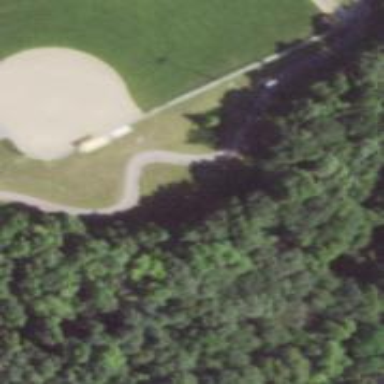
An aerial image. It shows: Disc golf basket.